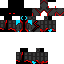
A female skeleton skin with dark skin, wearing red helmet dressed in a red robe top and red pants, featuring a closed mouth.